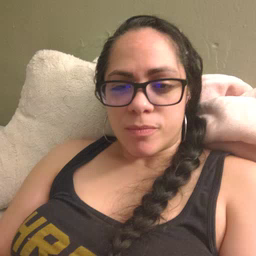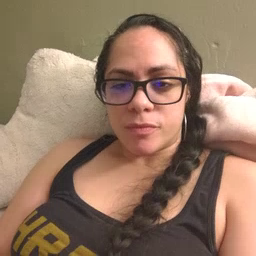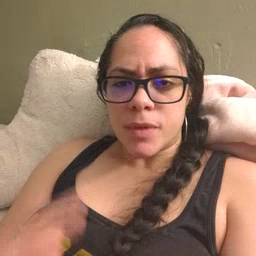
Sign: mouth